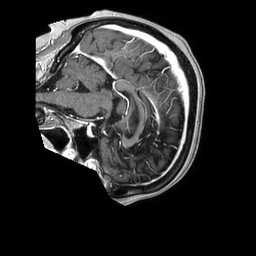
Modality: T1w
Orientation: sagittal
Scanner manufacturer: philips
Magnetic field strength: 1.5 T
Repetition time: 0.007862 s
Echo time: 0.003654 s